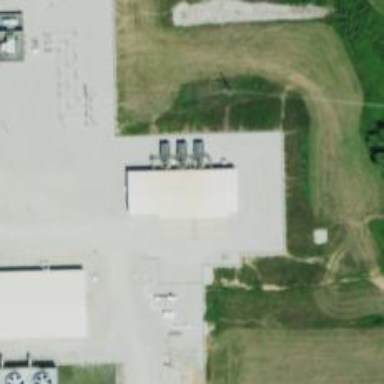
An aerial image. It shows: Generator is pictured.